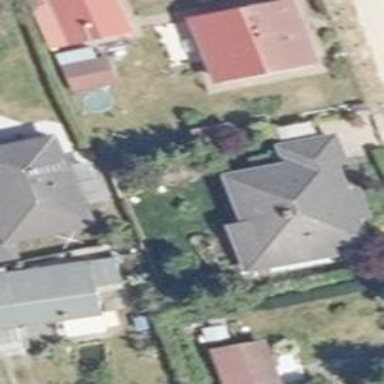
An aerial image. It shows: Simple house.